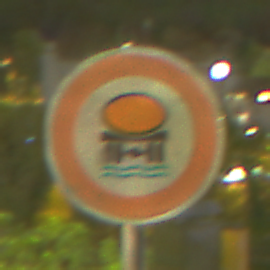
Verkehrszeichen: VerbotFahrzeugeWassergefaehrdenderLadung
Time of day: Night
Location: Outdoor (Urban)
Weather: PartlyCloudy
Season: NotSpecified
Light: Artificial